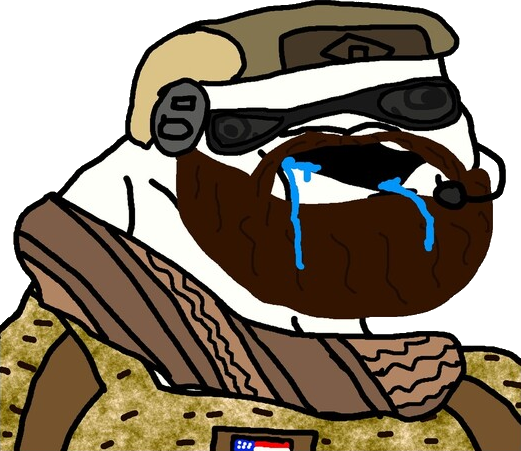
Label: 5_Brainlet